Question: I am searching for almost 3 hours and I am unable to find the jar which has libcore.net.http.ChunkedInputStream If anyone know please guide me on this. thanks
I downloaded jars from <URL> but couldn't find...
Please look at this screenshot, I am adding the correct jar but still I can't import it

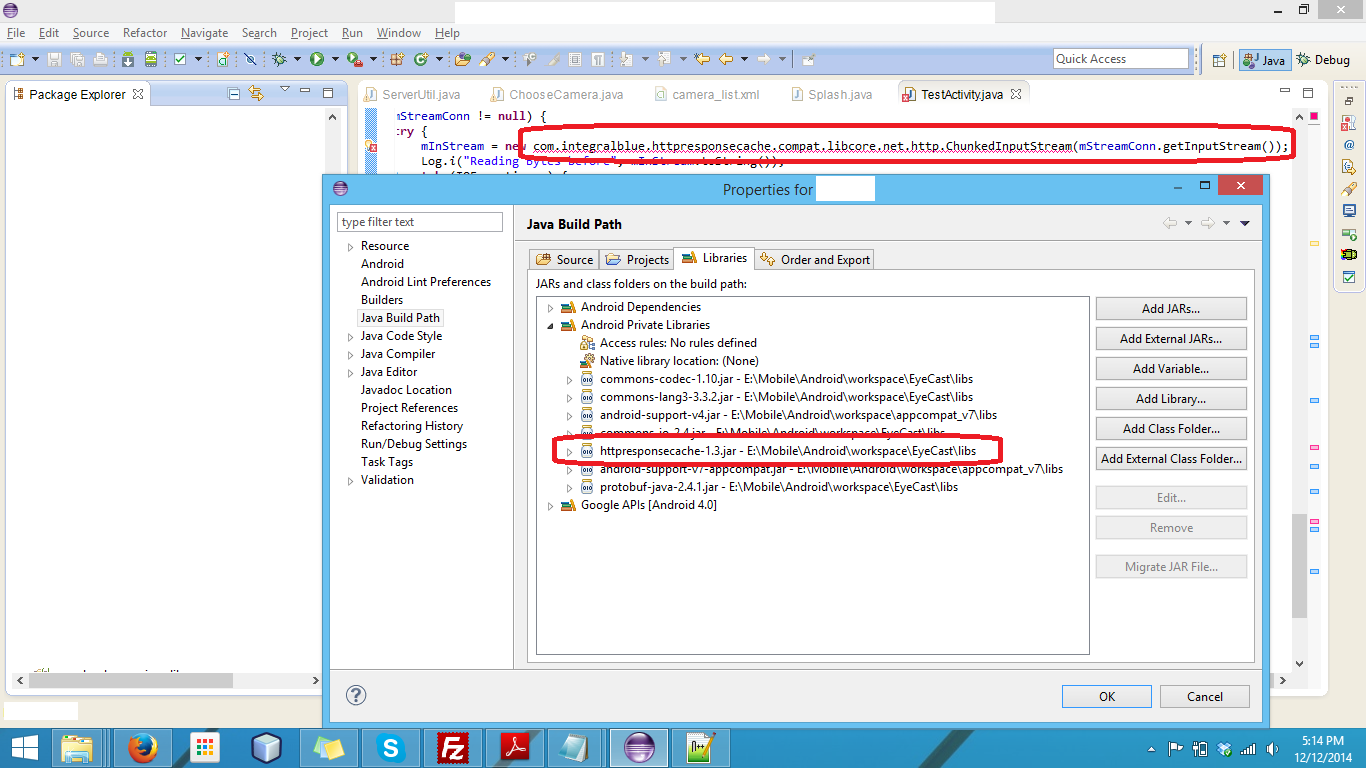
Answer: I think you are looking at wrong package name, the fully qualified class name as per our discussion in chat and your image snapshot is as below.
'''
org.apache.commons.httpclient.ChunkedInputStream
'''
and not
'''
libcore.net.http.ChunkedInputStream
'''
You can download the file for the class mentioned above which is part of <URL>.